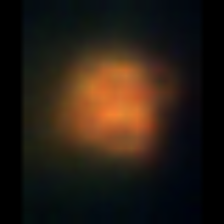
Taxon: NanoPlankton
Group: Other